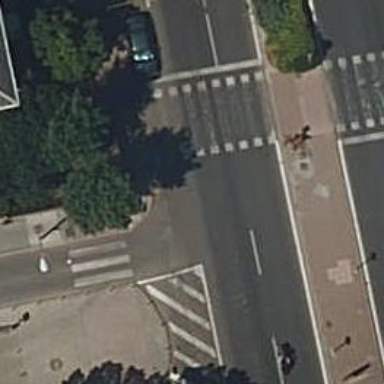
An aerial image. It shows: Road with traffic signals.